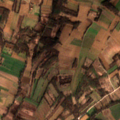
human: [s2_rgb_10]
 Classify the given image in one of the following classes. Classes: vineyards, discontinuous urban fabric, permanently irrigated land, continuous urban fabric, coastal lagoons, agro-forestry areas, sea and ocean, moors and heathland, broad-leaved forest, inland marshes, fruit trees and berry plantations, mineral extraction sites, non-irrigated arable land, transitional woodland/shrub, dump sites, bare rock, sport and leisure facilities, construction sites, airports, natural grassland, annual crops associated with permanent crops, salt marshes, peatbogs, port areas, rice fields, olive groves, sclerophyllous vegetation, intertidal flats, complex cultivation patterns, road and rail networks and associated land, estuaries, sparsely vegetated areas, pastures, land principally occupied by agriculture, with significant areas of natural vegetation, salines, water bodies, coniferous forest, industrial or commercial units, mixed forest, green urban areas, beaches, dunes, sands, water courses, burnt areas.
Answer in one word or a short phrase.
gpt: non-irrigated arable land, complex cultivation patterns, land principally occupied by agriculture, with significant areas of natural vegetation